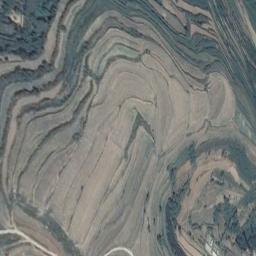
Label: terrace